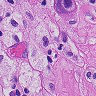
Metastatic tissue present: yes